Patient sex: F
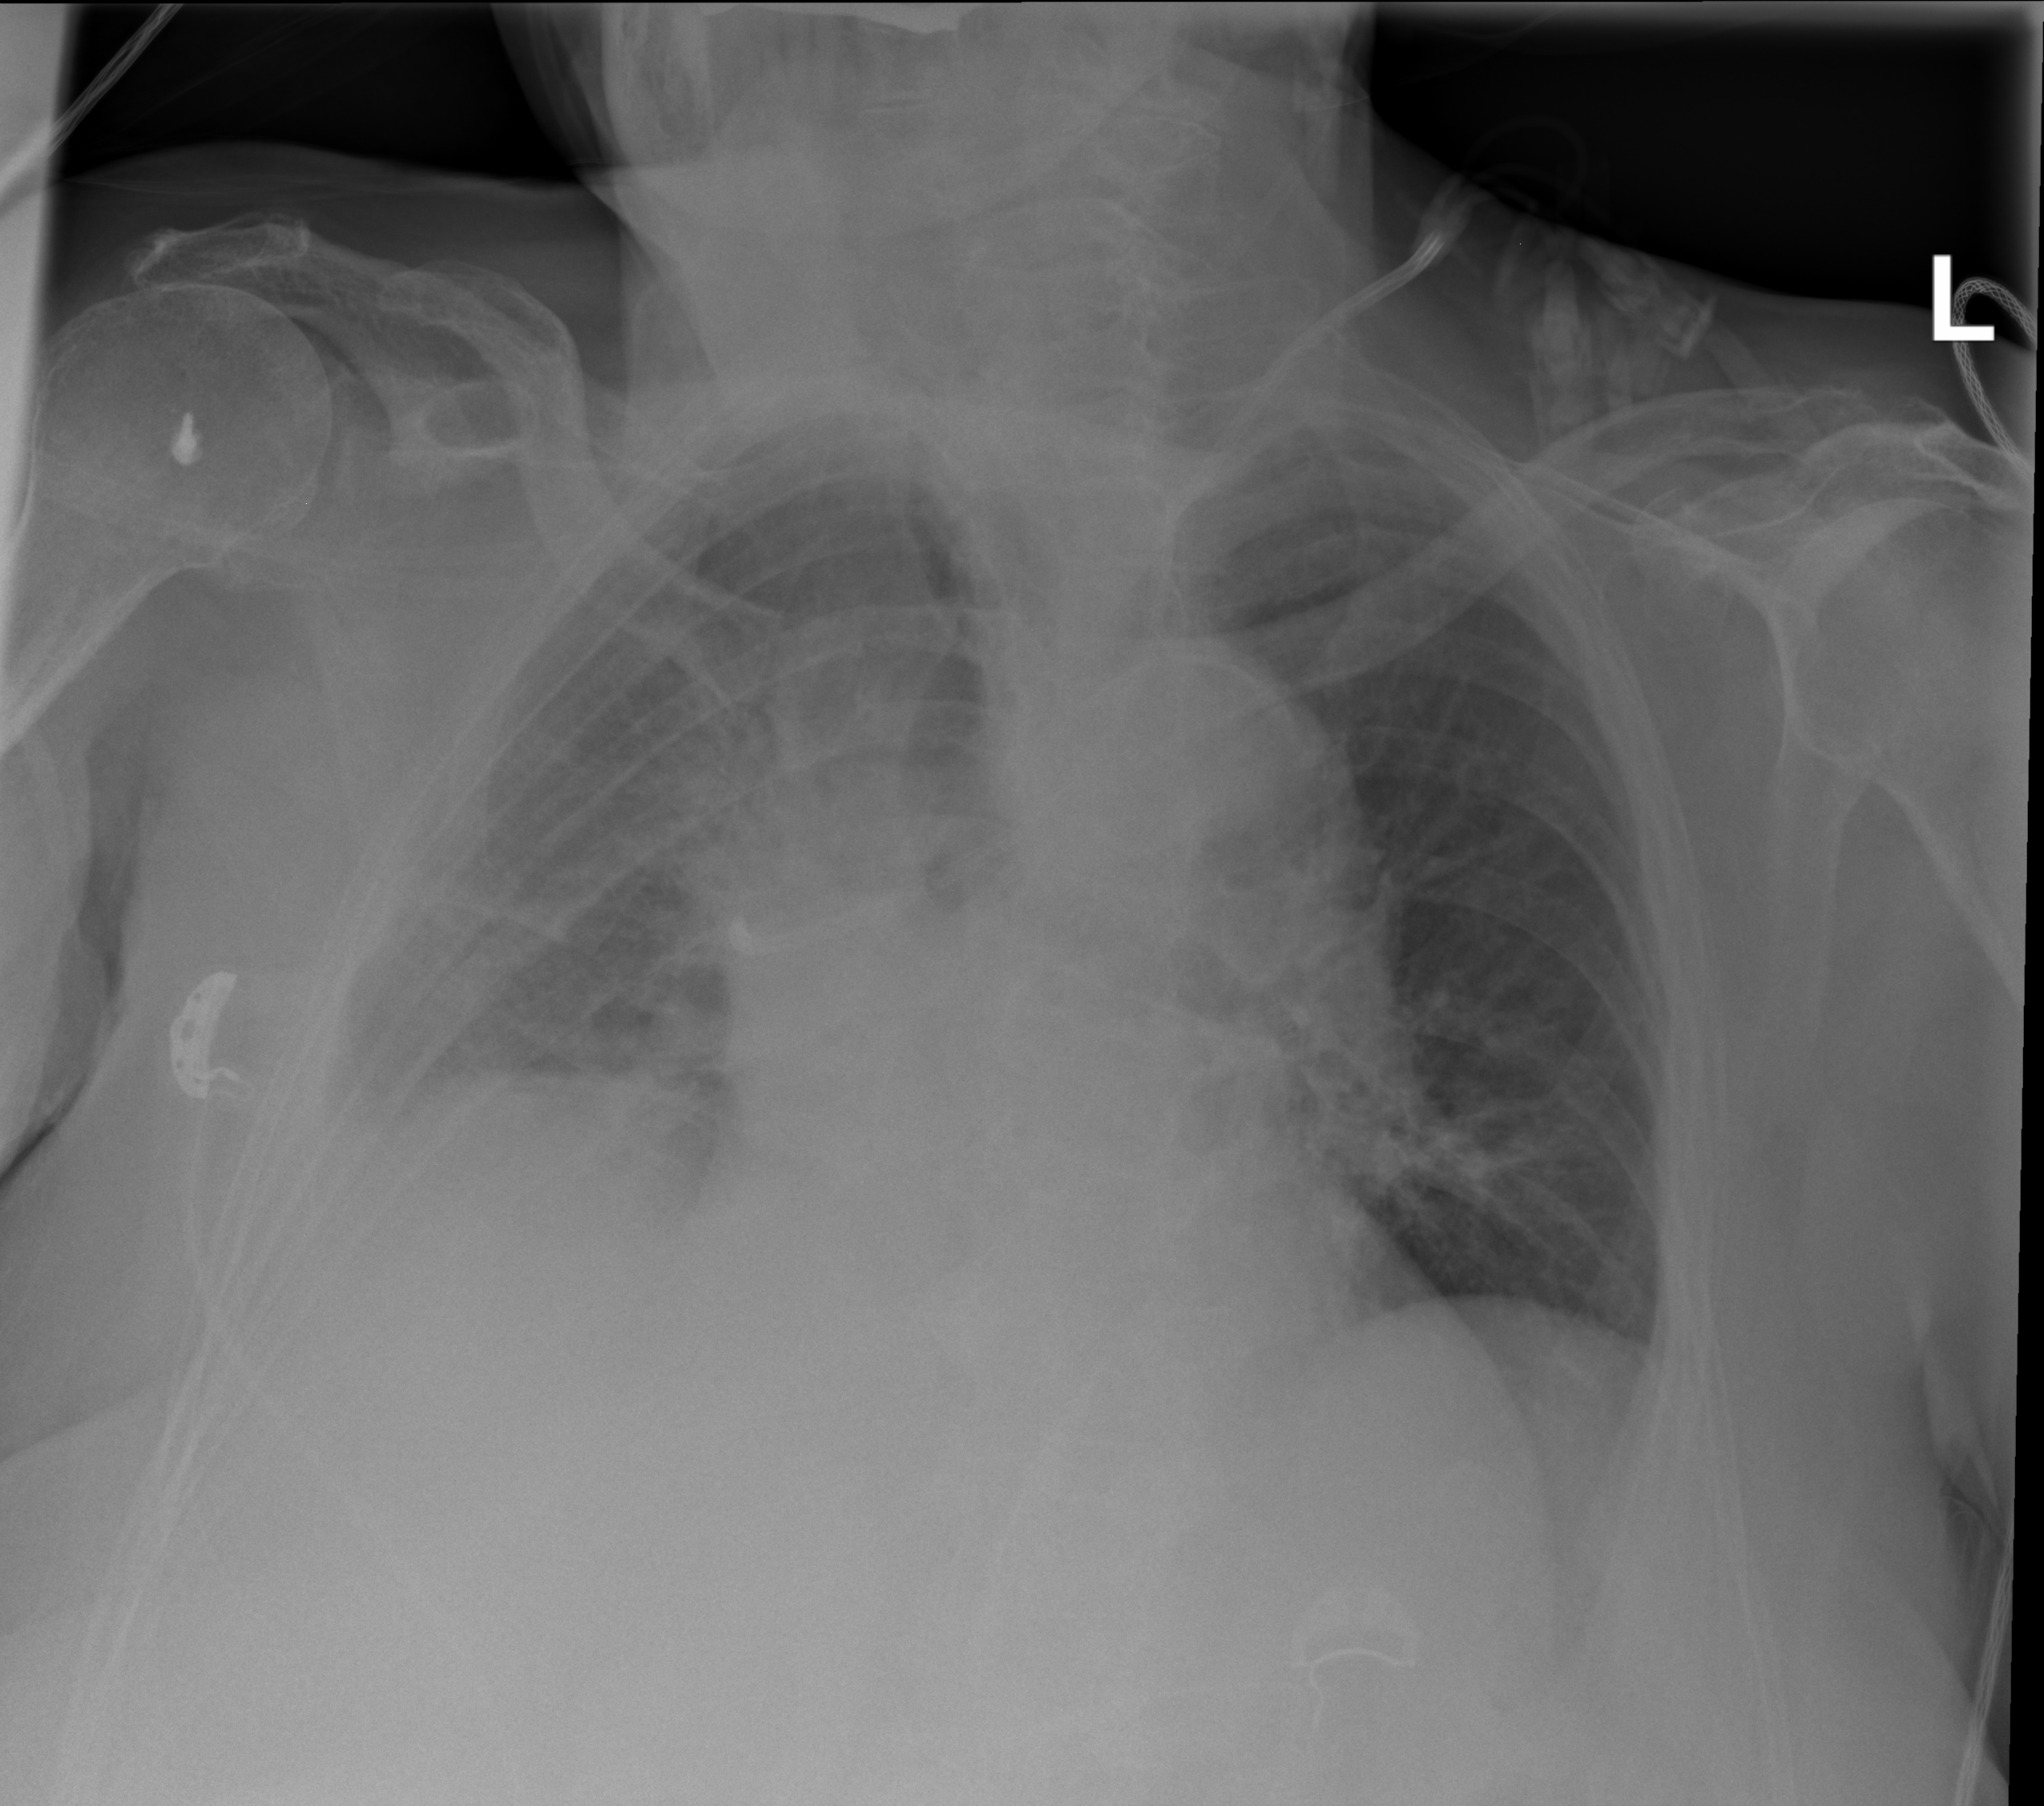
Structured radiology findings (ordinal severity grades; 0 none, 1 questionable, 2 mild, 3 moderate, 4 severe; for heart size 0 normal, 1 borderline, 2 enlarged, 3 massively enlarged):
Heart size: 2
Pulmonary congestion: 1
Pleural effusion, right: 2
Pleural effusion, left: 0
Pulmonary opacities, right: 2
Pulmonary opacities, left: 1
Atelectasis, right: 2
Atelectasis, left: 0